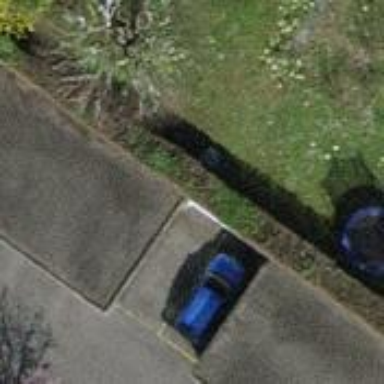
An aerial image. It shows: Hedge acting as barrier.